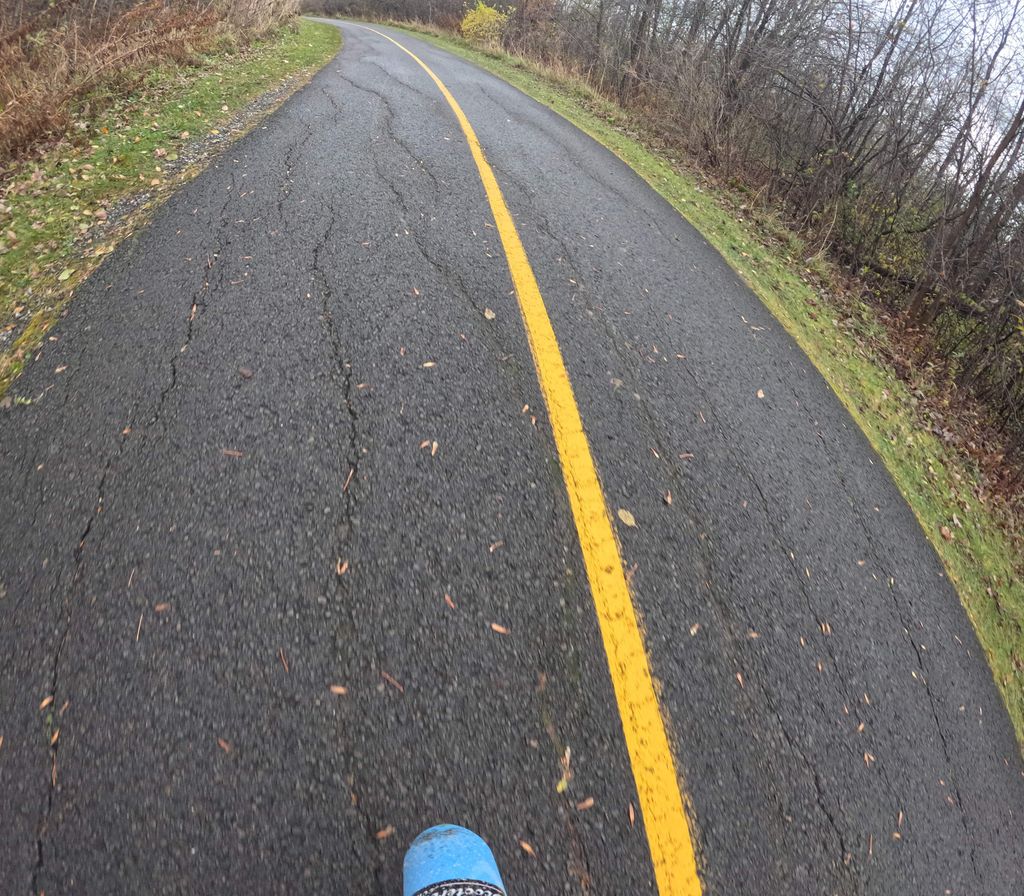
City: ottawa-gatineau